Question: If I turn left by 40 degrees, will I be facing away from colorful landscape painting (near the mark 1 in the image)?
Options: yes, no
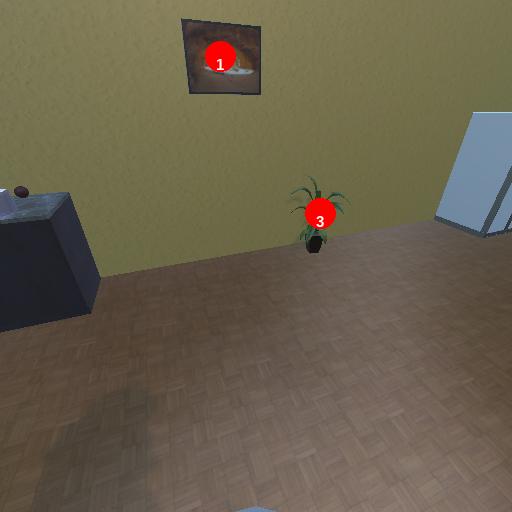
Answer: yes